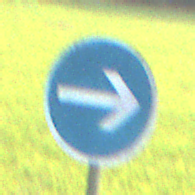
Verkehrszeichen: VorgeschriebeneFahrtrichtungHierRechts
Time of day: SunriseSunset
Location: Outdoor (Nature)
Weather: PartlyCloudy
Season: NotSpecified
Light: Natural